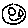
Label: smiley face